Field crop: tomato
Growth stage: 2
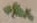
Species: solanum